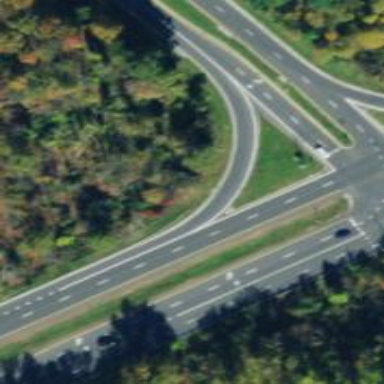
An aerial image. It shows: Asphalt trunk link road.